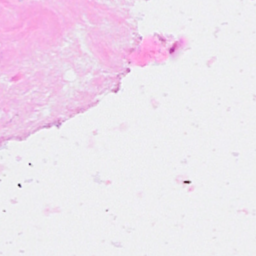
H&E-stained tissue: Breast